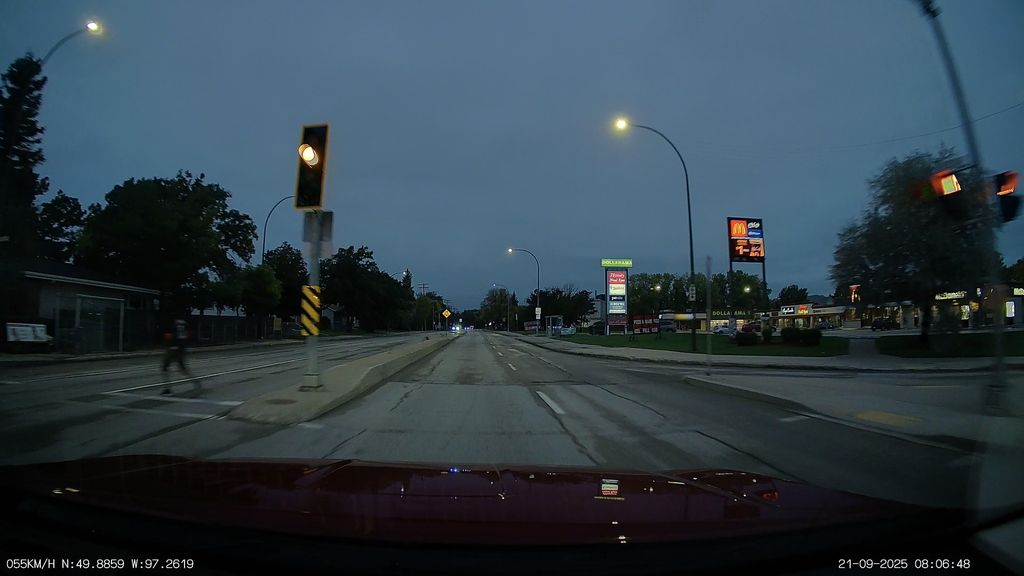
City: winnipeg